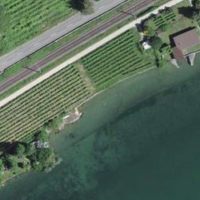
EUNIS habitat code: 14
Species observed at this site:
Lamium purpureum